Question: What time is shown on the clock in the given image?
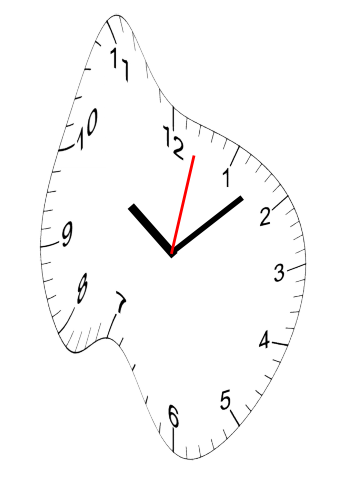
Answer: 10:08:02